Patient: sex M, age 57
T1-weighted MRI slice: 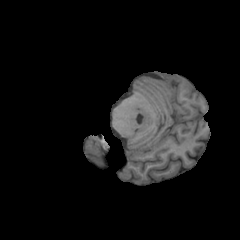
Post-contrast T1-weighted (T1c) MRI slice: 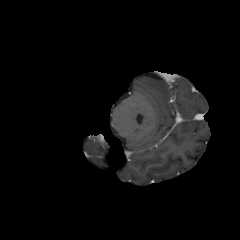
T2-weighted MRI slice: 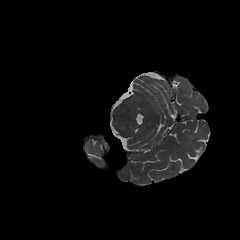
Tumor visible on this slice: no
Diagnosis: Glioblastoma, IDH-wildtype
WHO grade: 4